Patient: sex M, age 48
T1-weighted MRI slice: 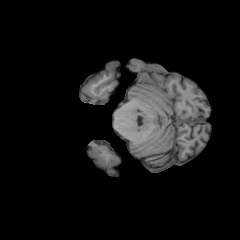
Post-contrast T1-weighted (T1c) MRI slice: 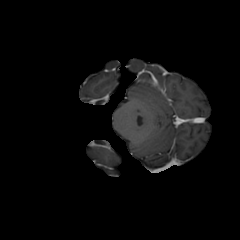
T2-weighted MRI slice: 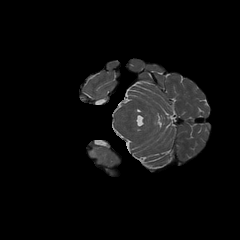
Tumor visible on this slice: yes
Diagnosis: Glioblastoma, IDH-wildtype
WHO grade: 4